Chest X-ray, PA view. Patient: 55 years old, sex F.
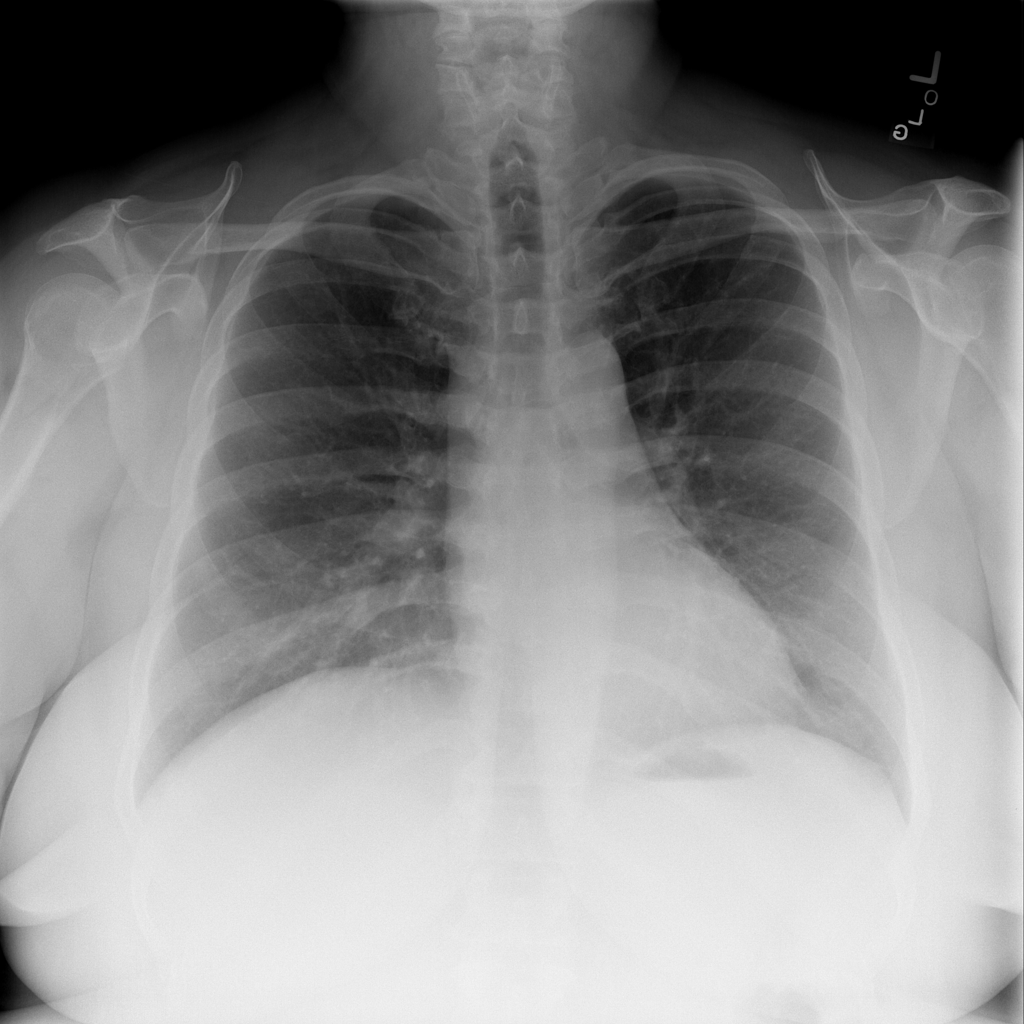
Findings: No Finding